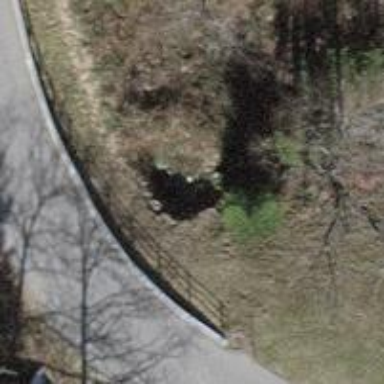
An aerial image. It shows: Culvert tunnel.